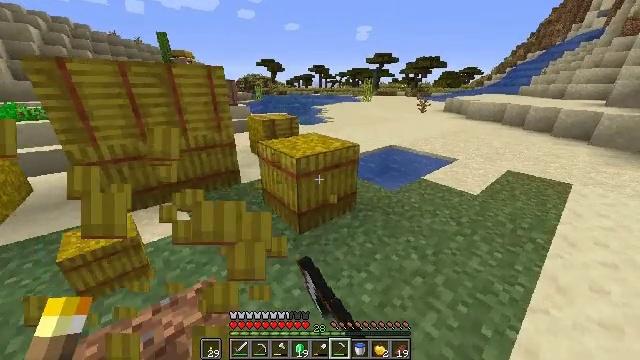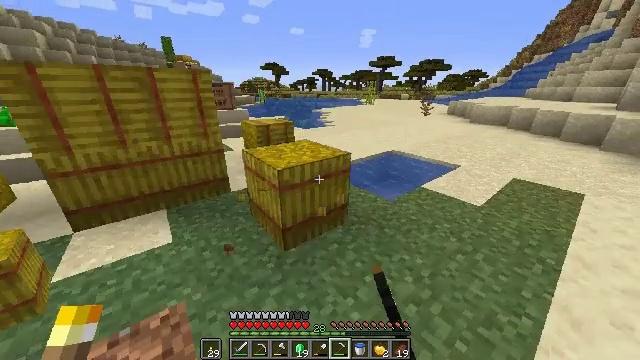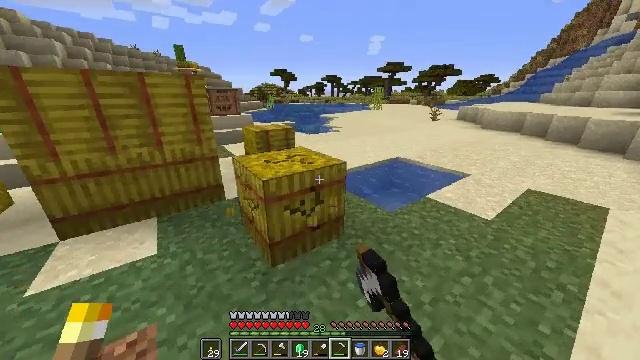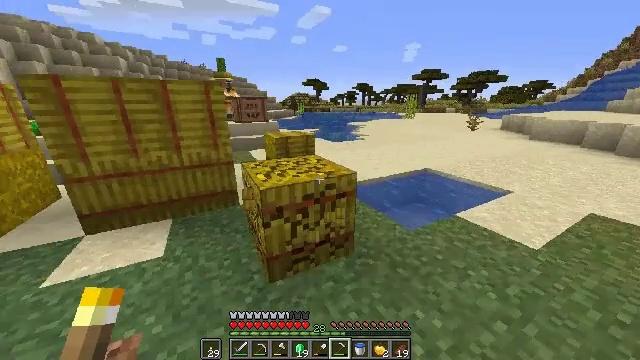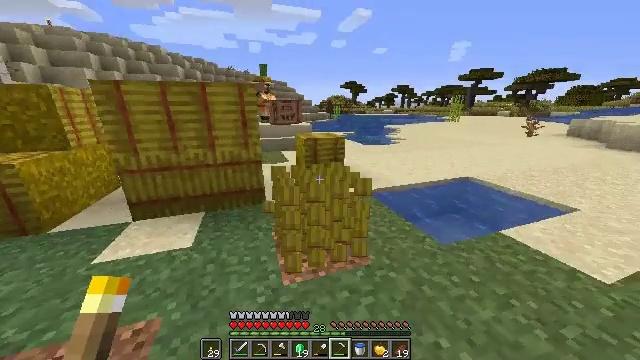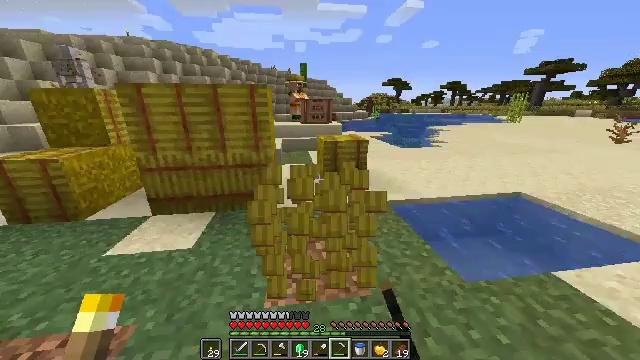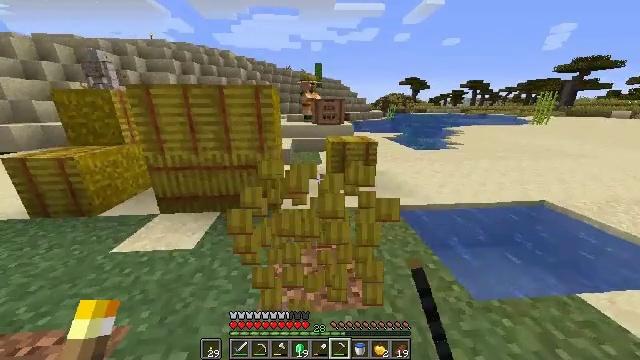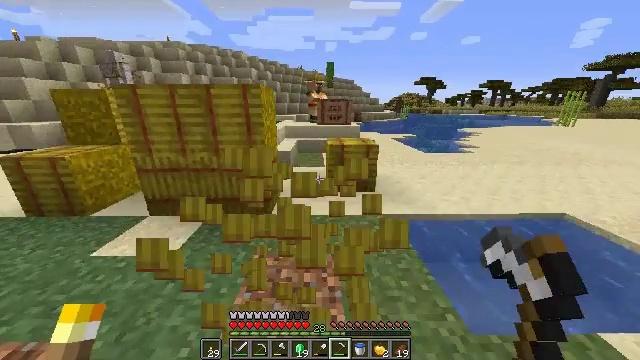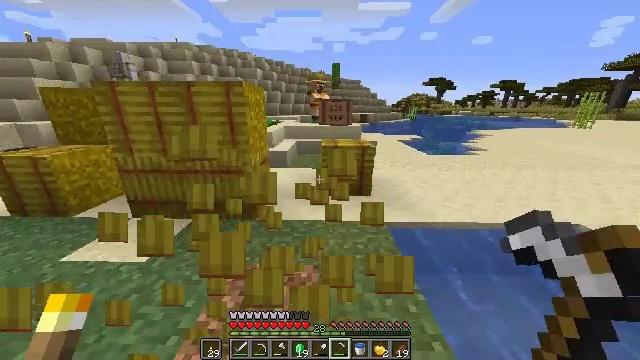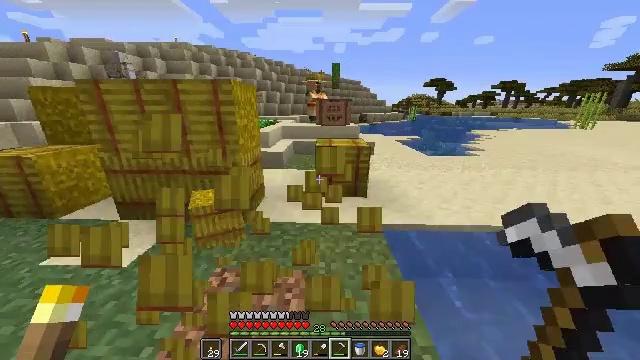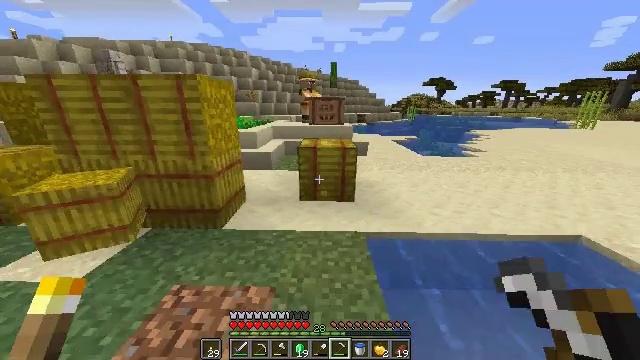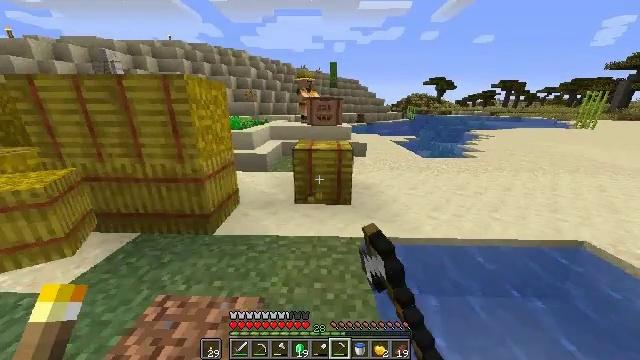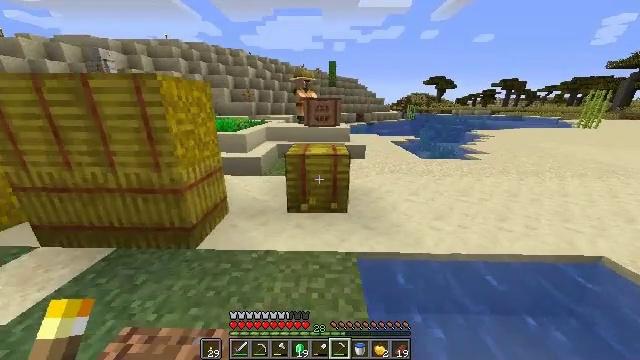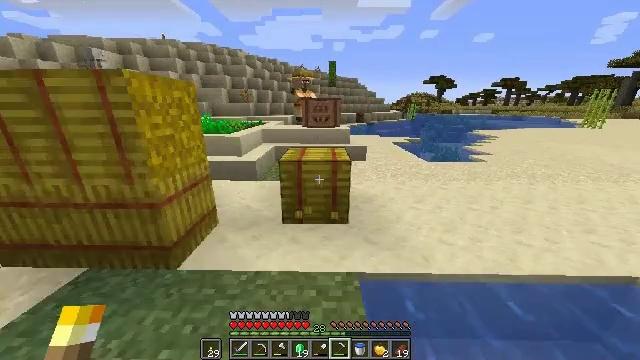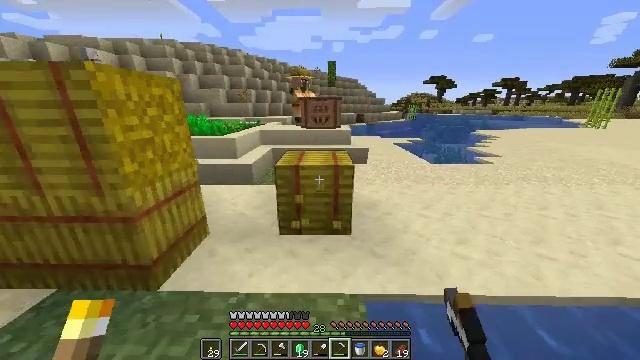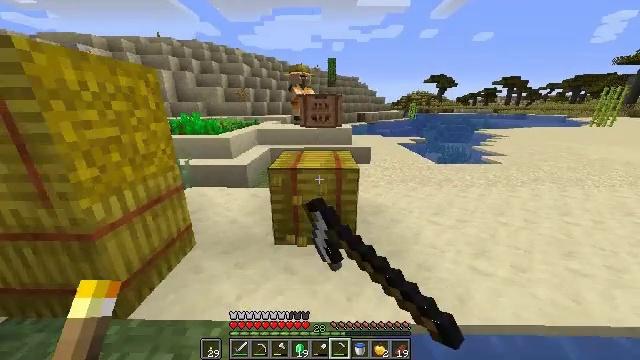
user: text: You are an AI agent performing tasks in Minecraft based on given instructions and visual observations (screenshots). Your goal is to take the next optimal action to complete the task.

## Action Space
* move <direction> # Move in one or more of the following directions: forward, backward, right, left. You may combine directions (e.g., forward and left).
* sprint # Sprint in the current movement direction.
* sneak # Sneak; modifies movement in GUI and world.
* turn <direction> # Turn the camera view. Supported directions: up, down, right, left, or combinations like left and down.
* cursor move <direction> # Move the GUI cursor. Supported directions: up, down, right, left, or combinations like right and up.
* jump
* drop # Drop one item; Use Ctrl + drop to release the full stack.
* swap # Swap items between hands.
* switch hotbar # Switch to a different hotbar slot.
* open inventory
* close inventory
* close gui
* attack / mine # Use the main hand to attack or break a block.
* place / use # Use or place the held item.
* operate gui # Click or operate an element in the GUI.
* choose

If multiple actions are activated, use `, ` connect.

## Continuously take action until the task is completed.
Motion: motion action
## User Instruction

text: Harvest hay blocks from the village.
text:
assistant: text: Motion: move forward and move right, turn left, attack / mine
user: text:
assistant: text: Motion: move forward and move right, turn left and up, attack / mine
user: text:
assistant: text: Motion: move forward and move right, turn left and up, attack / mine
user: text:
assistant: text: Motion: move forward and move right, turn left, attack / mine
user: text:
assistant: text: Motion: move forward and move right, turn left, attack / mine
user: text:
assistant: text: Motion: move forward and move right, turn left, attack / mine
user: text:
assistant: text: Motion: move forward and move right, turn left, attack / mine
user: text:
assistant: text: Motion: move forward and move right, turn left, attack / mine
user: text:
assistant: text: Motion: move forward and move right, attack / mine
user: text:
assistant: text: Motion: move forward and move right, attack / mine
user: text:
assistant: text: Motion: move forward, attack / mine
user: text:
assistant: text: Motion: move forward, attack / mine
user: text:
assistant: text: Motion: move forward, attack / mine
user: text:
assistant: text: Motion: move forward, attack / mine
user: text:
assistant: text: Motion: move forward, attack / mine
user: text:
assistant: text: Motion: move forward, attack / mine
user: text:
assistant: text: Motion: move forward, attack / mine
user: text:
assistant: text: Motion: move forward, attack / mine
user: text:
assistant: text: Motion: move forward and move right, turn left, attack / mine
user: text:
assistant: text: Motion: move forward and move right, turn left
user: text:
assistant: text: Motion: move forward and move right, turn left
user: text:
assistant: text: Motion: move forward and move right, turn left
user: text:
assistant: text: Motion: move forward and move right, turn left
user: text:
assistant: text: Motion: move forward and move right, turn left
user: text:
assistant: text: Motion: move right, turn left and down
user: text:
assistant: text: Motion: turn left and up
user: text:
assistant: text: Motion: turn left and up, attack / mine
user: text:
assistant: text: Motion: attack / mine
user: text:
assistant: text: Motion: attack / mine
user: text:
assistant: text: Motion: attack / mine